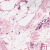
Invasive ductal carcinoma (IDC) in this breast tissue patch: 0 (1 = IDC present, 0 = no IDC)